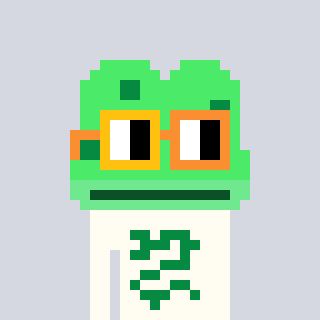
a pixel art character with square yellow and orange glasses, a frog-shaped head and a grayscale-colored body on a cool background